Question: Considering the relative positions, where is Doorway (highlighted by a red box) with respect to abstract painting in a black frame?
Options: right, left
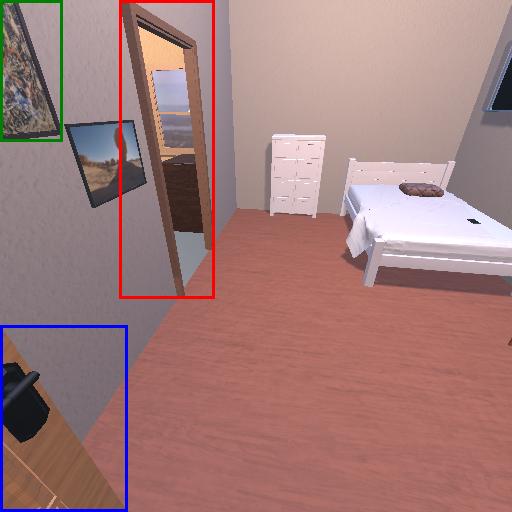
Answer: right